Interaction volume radius: 5 \u00c5
Interaction volume height: 30 \u00c5
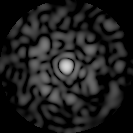
Disorder parameter: 0.8241